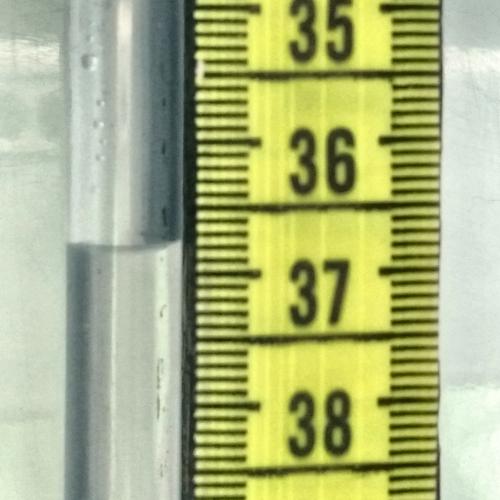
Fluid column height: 36.8 cm